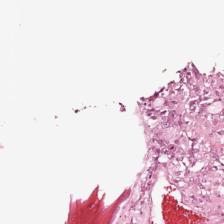
Label: Viable